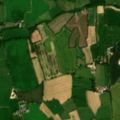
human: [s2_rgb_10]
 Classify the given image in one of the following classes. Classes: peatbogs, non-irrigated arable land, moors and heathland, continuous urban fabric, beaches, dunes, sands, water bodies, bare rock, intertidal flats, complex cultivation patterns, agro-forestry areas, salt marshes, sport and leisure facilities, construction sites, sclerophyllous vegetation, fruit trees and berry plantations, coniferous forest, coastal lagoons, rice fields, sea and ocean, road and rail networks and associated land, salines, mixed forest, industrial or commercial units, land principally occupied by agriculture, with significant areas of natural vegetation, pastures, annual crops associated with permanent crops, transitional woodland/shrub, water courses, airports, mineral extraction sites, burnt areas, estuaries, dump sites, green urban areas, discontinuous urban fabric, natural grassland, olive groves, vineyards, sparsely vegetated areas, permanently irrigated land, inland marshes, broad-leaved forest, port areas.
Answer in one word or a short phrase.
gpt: non-irrigated arable land, pastures, complex cultivation patterns